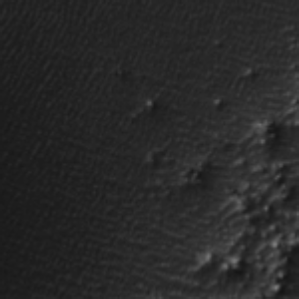
Label: frost